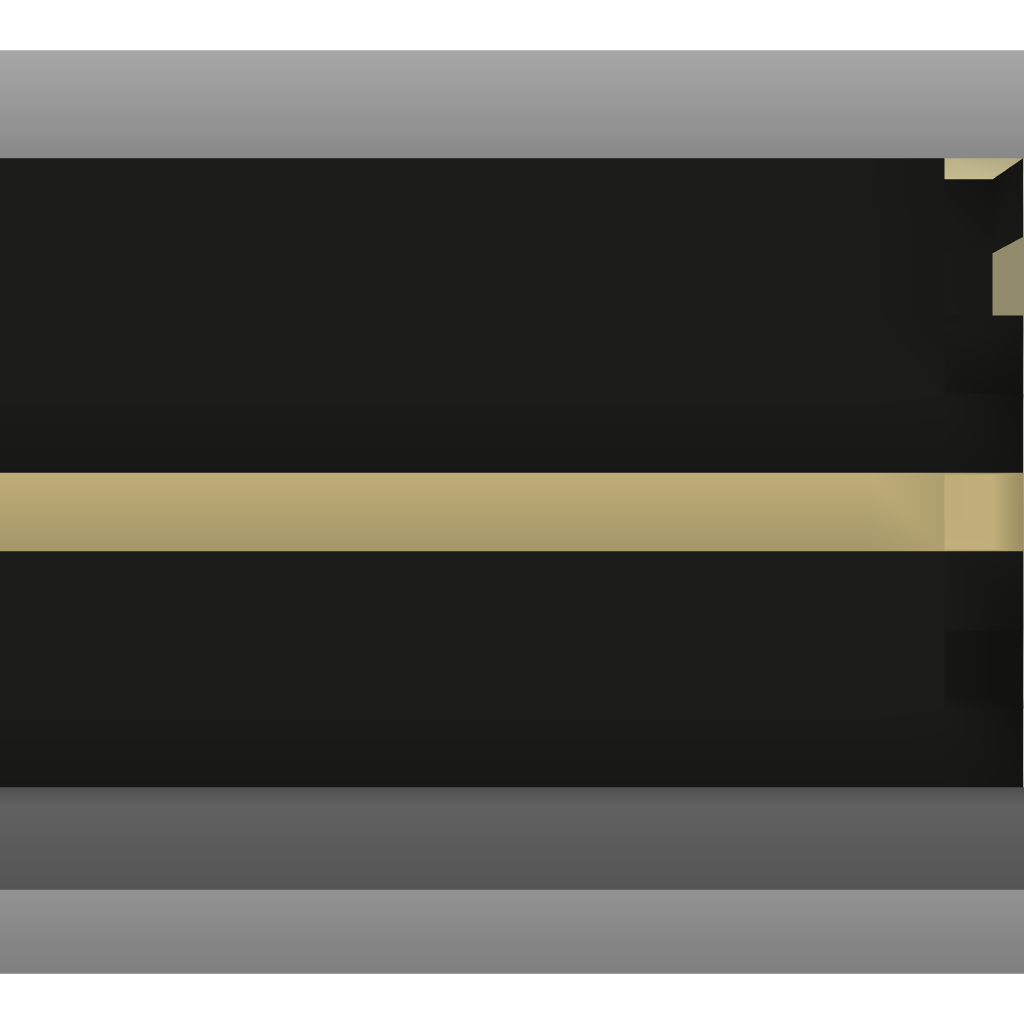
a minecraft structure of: The Ingram Home